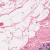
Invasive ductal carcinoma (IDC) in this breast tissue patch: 0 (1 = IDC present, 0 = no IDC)